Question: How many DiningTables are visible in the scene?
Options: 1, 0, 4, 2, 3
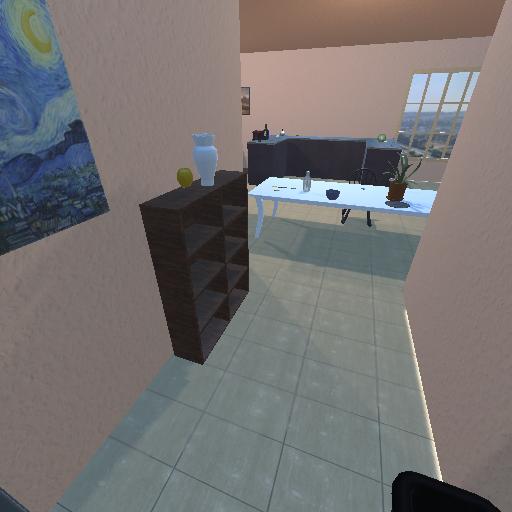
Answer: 1